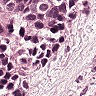
Metastatic tissue present: yes